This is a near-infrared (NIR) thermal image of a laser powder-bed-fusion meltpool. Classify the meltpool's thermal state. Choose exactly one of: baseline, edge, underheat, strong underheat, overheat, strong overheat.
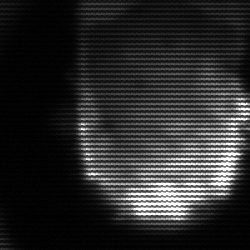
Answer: baseline